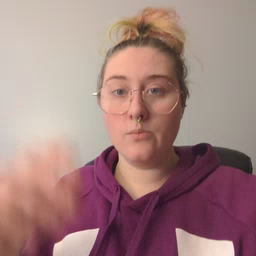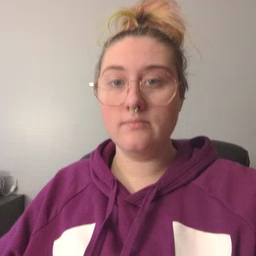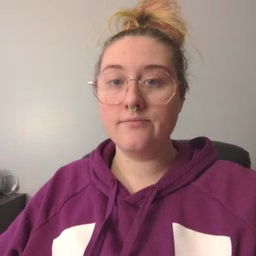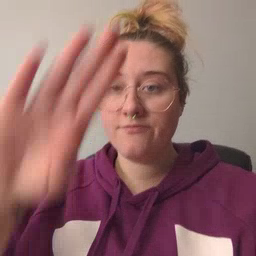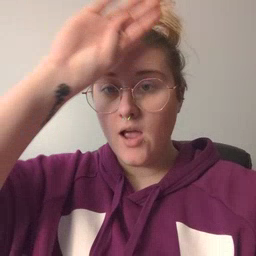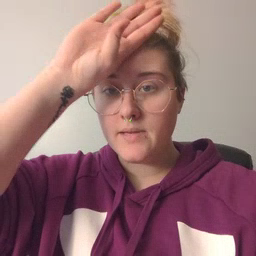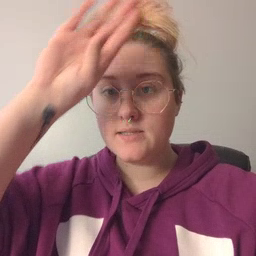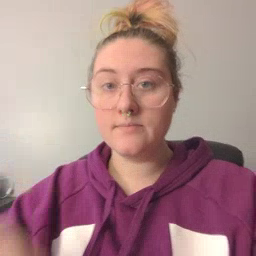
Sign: fireman